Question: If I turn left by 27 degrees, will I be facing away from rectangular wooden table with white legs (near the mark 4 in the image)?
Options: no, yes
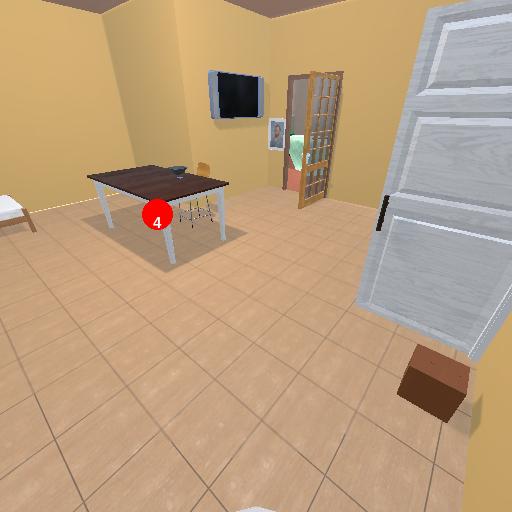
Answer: no